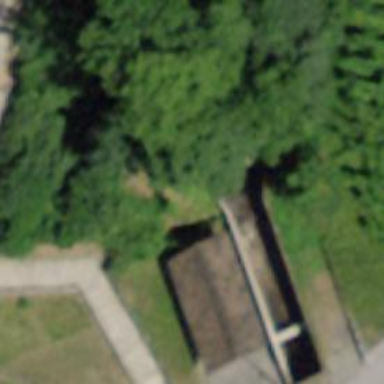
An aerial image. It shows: Tunnel.